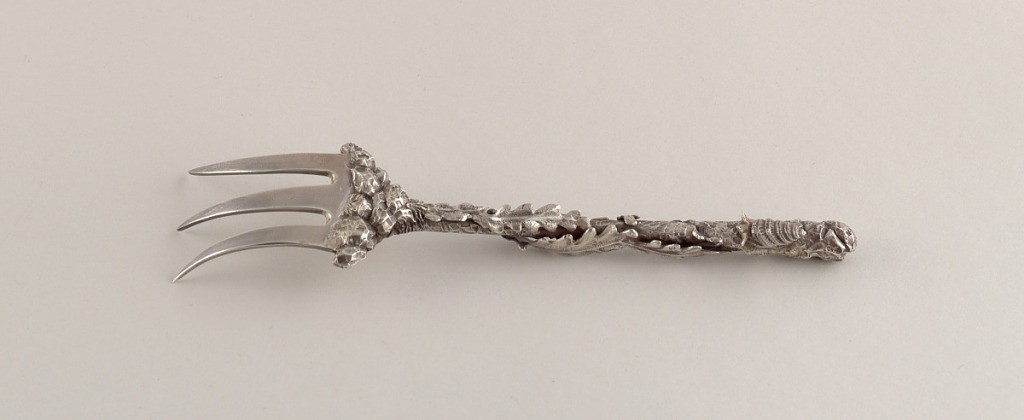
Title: Small Trident Shaped Serving Fork with Snail
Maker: Charles Victor Gibert, French
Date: ca. 1890
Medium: silver
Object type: fork
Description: Three wide tines with pointed tips, in flared trident shape. At base of tines, mottled rocky or barnacle-like surface, particularly on reverse side. Applied kelp-like vine twisted around handle stem, which is also deocrated with a mottled rockly or barnacle-like surface. Handle widens very slightly to rounded terminal. On reverse side, just above terminal, applied relief sea snail.